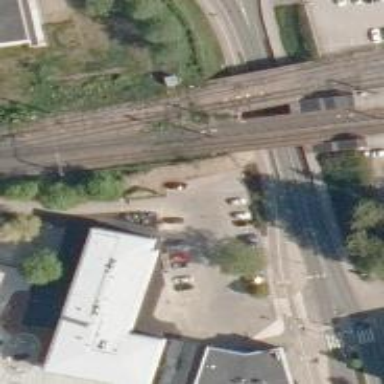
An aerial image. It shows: Railway signal.